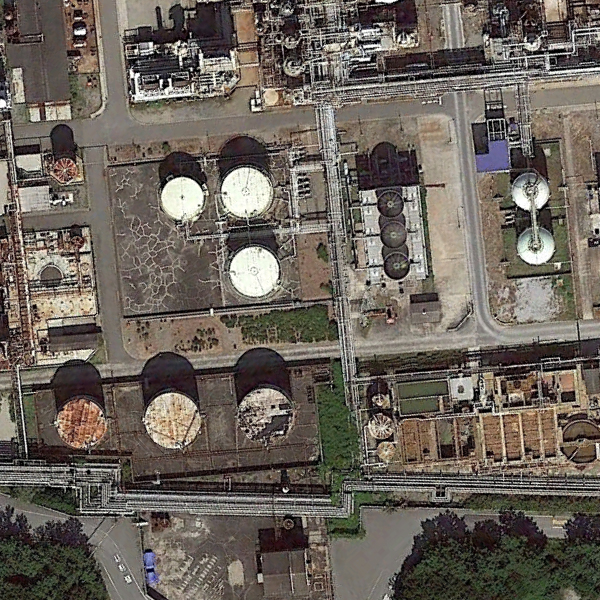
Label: StorageTanks